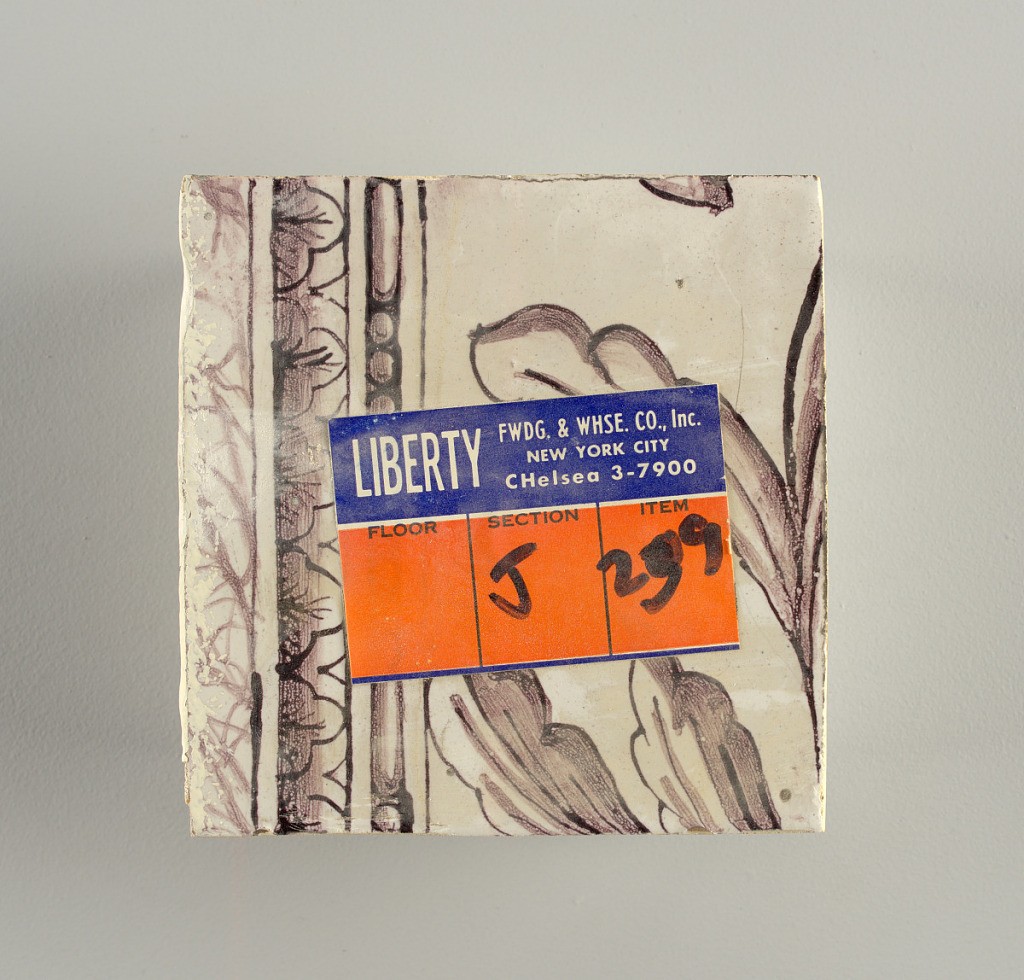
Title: Wall facing
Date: ca. 1725
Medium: tin-glazed earthenware, underglaze
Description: Two vertical rectangles, twenty-three tiles high.  A) Nine tiles wide at top; seven tiles wide at bottom.  B) Ten and one-half tiles wide.

Arabesque design of foliage.  A) with centered figure of Justice under a canopy.  B) with centered urn.